Question:
Hi all,
Above you'll see a line-graph plotted with SPSS. I want to improve this line-graph according to its data. Meaning that some elements are not presented correctly:
(1) I deliberately adjusted the scaling on the Y-axis from -1 to 10, in order to notice the breaks (i.e. missing values) in the line graph. Otherwise you'll not notice the breaks, as it will overlap with the bottom-line of the graph. Is it possible to notice the breaks, but with a scaling of 0 to 10 (in SPSS)? >
(2) On the X-axis, point 14 and 15 are missing, hence the break. However, the line graph shows an upward trend just after point 13, and a downward trend just before point 16. Is it possible to adjust the line-graph (in SPSS), which would delete these described (interpolation) trends?
'''
GGRAPH
/GRAPHDATASET NAME="graphdataset" VARIABLES=Time_Period_Hours
MEAN(MT)[name="MEAN_MT"] MISSING=VARIABLEWISE REPORTMISSING=NO
/GRAPHSPEC SOURCE=INLINE.
BEGIN GPL
SOURCE: s=userSource(id("graphdataset"))
DATA: Time_Period_Hours=col(source(s), name("Time_Period_Hours"), unit.category())
DATA: MEAN_MT=col(source(s), name("MEAN_MT"))
GUIDE: axis(dim(2), delta(1))
SCALE: linear(dim(2), min(-0.5), max(9))
ELEMENT: line(position(Time_Period_Hours*MEAN_MT))
ELEMENT: point(position(Time_Period_Hours*MEAN_MT), color(color.black),
size(size."3px"))
END GPL.
'''
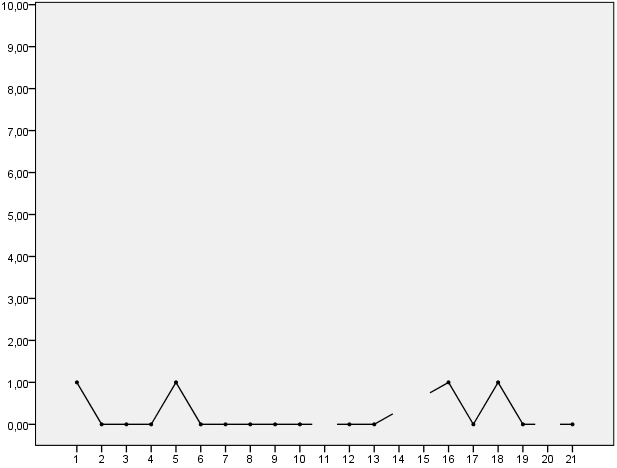
Answer: Here is an example, for the line element you need to specify the option 'missing.gap()' - I thought just deleting 'missing.wings()' from the default code would work but maybe it is an internal default. You may want to consider changing 'Time_Period_Hours' to a scale variable and doing the aggregation outside of 'GGRAPH'. Also making the Y axis scale in your example go all the way up to 9 seems a bit superfluous.
'''
DATA LIST FREE / Time_Period_Hours MT.
BEGIN DATA
1 1
2 0
3 0
4 0
5 1
6 0
7 0
8 0
9 0
10 0
11 .
12 0
13 0
14 .
15 .
16 1
17 0
18 0
19 0
20 .
21 0
END DATA.
FORMATS Time_Period_Hours MT (F2.0).
GGRAPH
/GRAPHDATASET NAME="graphdataset" VARIABLES=Time_Period_Hours
MEAN(MT)[name="MEAN_MT"] MISSING=VARIABLEWISE REPORTMISSING=NO
/GRAPHSPEC SOURCE=INLINE.
BEGIN GPL
SOURCE: s=userSource(id("graphdataset"))
DATA: Time_Period_Hours=col(source(s), name("Time_Period_Hours"), unit.category())
DATA: MEAN_MT=col(source(s), name("MEAN_MT"))
GUIDE: axis(dim(2), delta(1))
SCALE: linear(dim(2), min(-0.5), max(9))
ELEMENT: line(position(Time_Period_Hours*MEAN_MT), missing.gap())
ELEMENT: point(position(Time_Period_Hours*MEAN_MT), color(color.black),
size(size."3px"))
END GPL.
'''